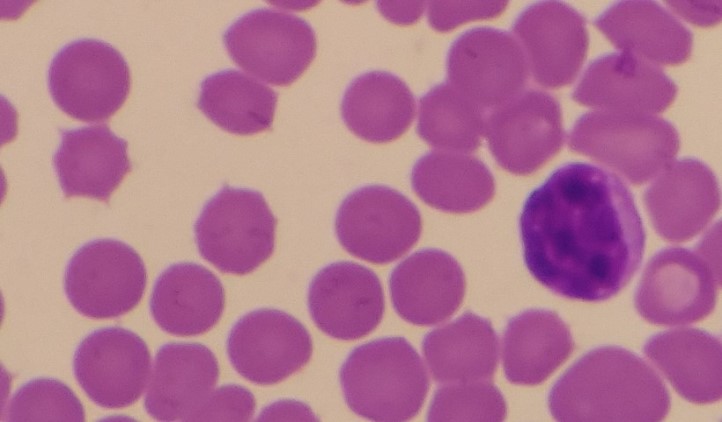
White blood cell type: Lymphocyte